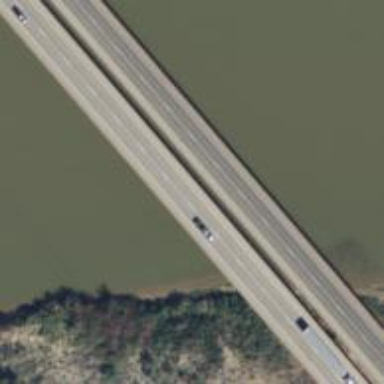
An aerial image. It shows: Trunk highway bridge with asphalt surface.